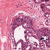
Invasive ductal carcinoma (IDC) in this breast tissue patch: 0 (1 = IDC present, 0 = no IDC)